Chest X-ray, AP view. Patient: 59 years old, sex F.
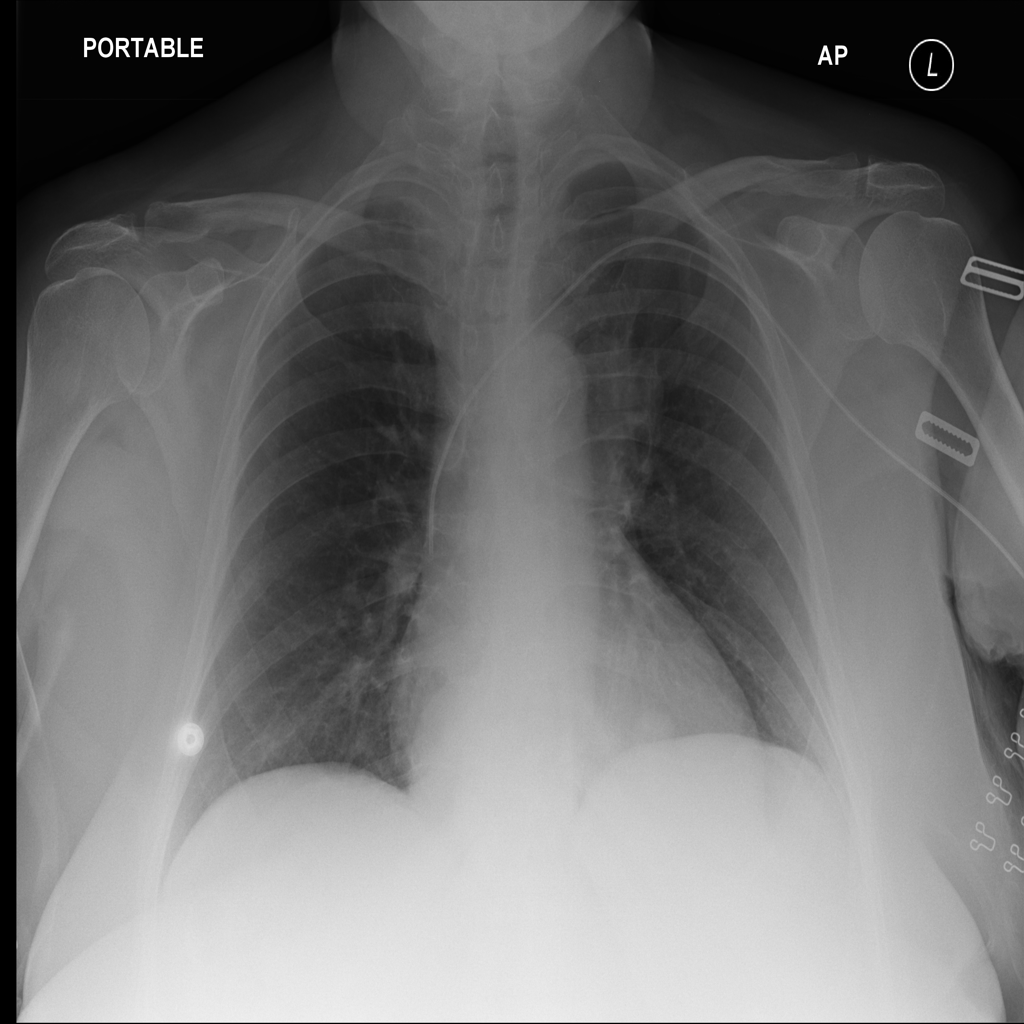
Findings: No Finding